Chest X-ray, PA view. Patient: 16 years old, sex F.
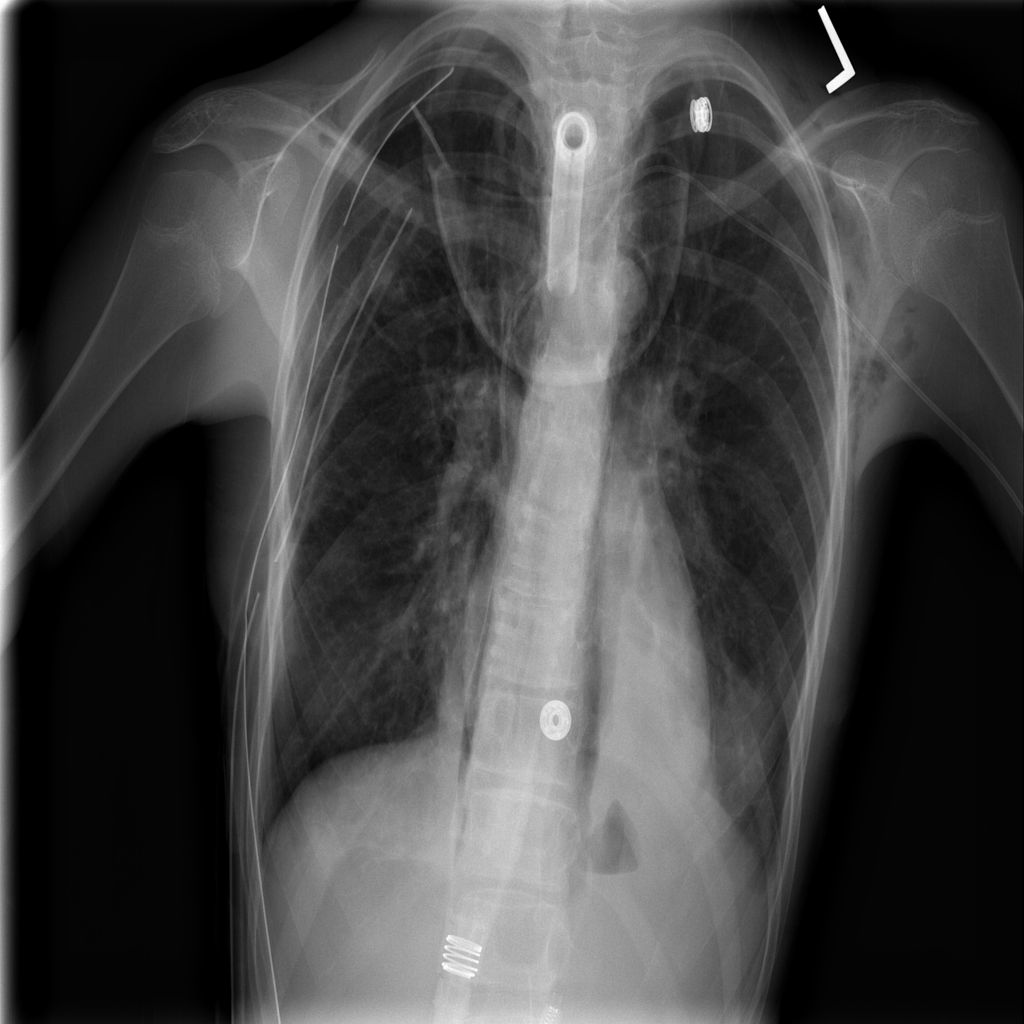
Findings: No Finding